Question: I am going to implement quarto game in which each opponent choose the next step for another opponent but I am having trouble to draw min max node and understand which node is max and which is min? the only thing that came to my mind is this :

But I am pretty sure that something is wrong with that?
can anyone help?
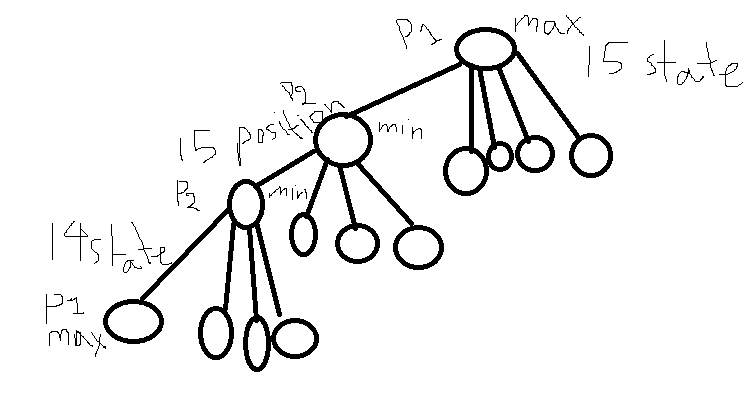
Answer: Just to clarify, I'm assuming that at the top node P1 is choosing a piece for P2 to place, at the second node P2 is placing the piece, at the third node P2 is choosing a piece for P1 to place, and then at four P1 is placing that piece and so on.
I can see why you might think that you're doing something wrong, because this is not the way that minimax is conventionally set up, but this seems like a logical way to apply it for quarto. You are correctly assigning min and max turns and such, so I don't see anything inherently wrong with this setup. Keeping track of the choosing vs. placing nodes for the purposes of the evaluation function could potentially get tricky, but I think it should be doable. Have you encountered any obstacles with doing it this way? If not, I'd say to give it a shot. It's an interesting twist on standard minimax.